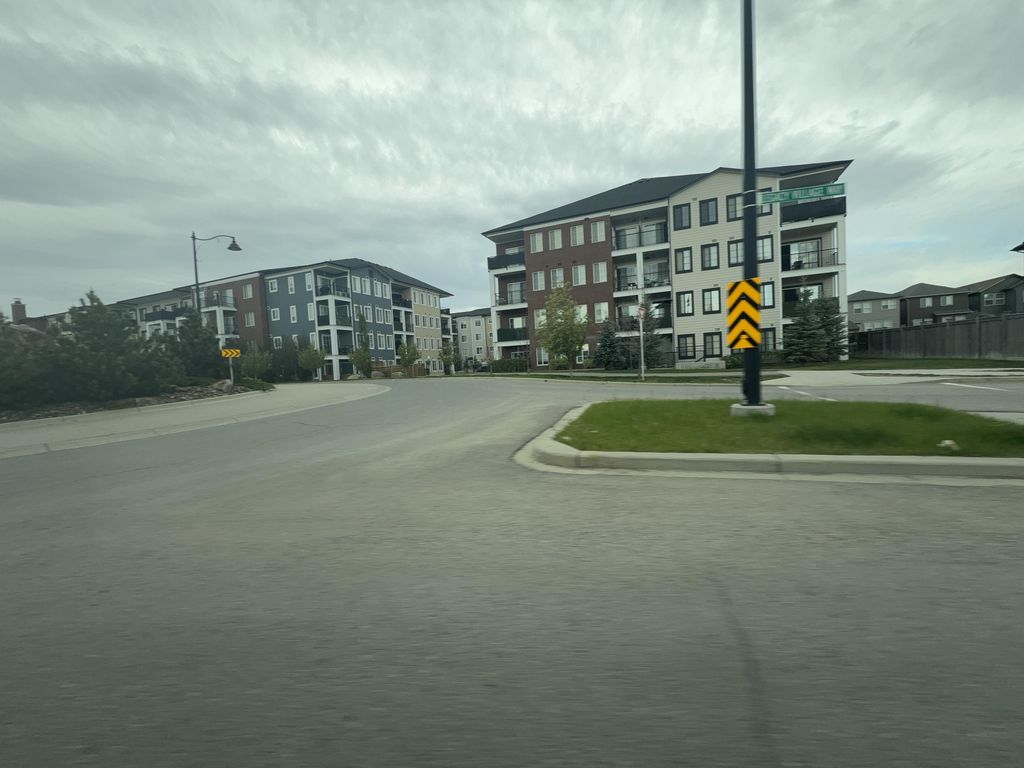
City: calgary